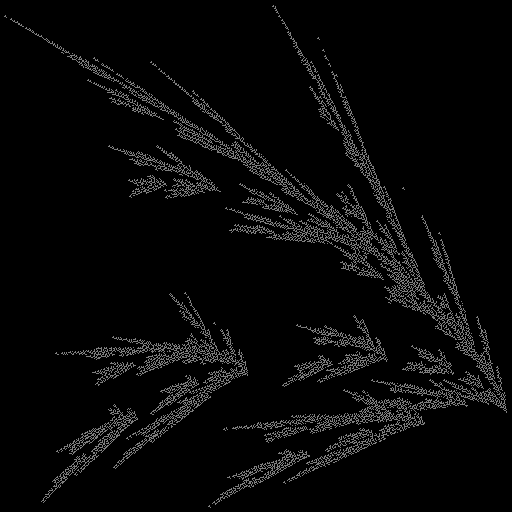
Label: filmyfern